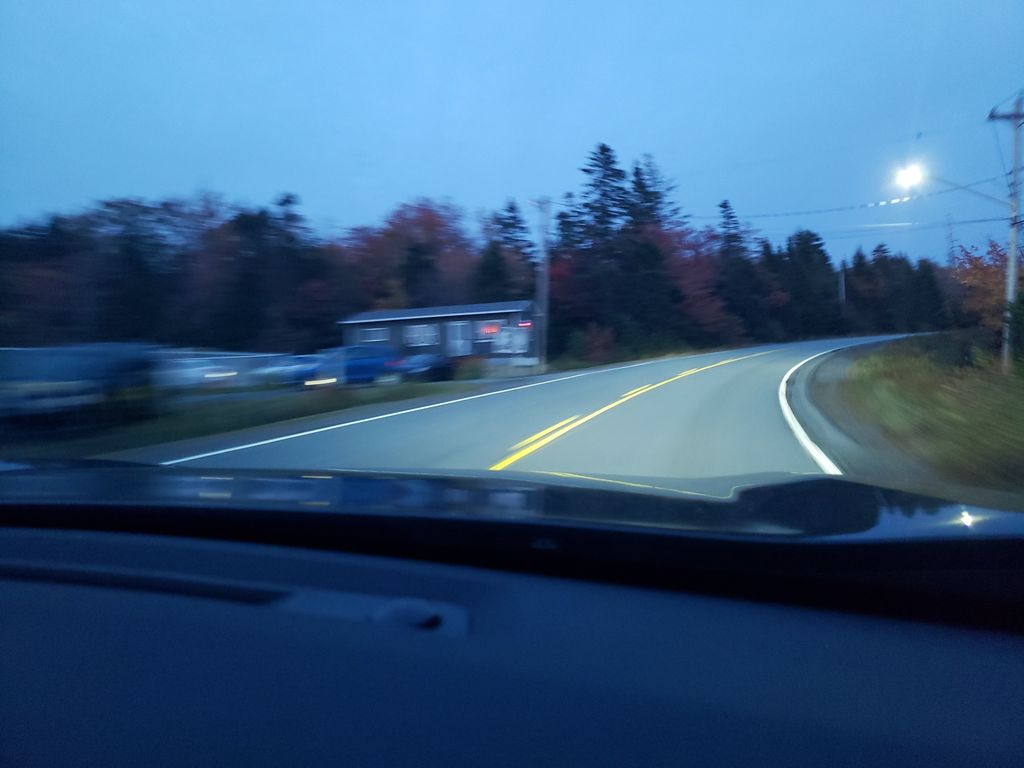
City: halifax